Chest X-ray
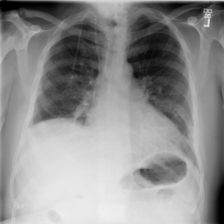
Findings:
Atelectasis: positive
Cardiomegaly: negative
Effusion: positive
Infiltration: negative
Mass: negative
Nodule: negative
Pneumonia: negative
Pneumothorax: negative
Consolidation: negative
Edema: negative
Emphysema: negative
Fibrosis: negative
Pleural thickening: negative
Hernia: negative